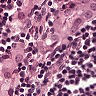
Metastatic tissue present: yes